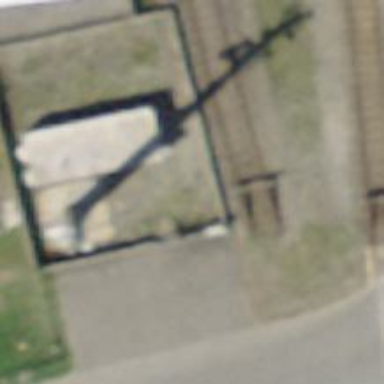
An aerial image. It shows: Railway buffer stop.